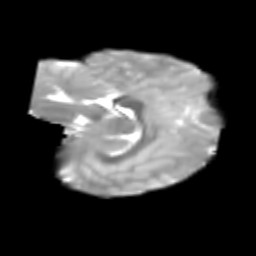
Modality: T2w
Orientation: sagittal
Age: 6
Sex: female
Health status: healthy